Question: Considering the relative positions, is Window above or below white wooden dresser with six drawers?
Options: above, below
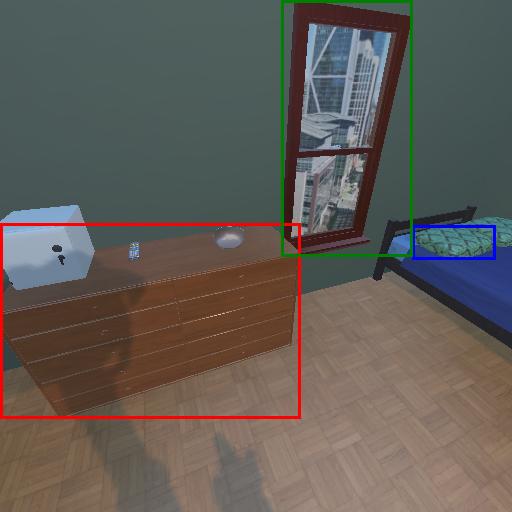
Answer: above